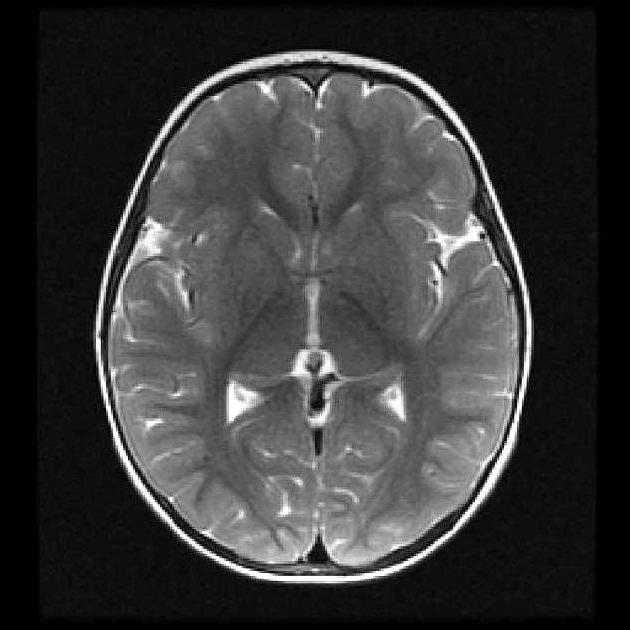
Label: notumor